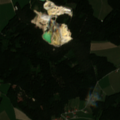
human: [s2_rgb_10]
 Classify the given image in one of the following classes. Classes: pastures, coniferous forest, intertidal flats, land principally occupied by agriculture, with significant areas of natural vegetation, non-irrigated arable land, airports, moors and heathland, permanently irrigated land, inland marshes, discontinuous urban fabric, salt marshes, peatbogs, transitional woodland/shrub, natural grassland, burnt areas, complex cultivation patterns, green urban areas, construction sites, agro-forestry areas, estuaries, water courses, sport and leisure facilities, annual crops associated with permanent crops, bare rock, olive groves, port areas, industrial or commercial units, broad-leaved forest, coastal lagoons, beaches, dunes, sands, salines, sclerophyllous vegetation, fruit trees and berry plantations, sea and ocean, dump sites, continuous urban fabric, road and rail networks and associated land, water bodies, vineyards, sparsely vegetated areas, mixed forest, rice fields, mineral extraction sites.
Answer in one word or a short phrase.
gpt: discontinuous urban fabric, pastures, coniferous forest